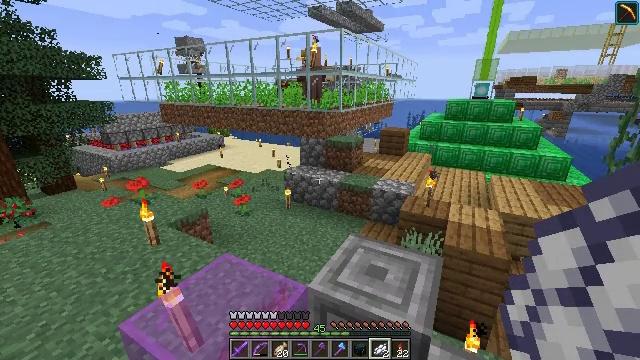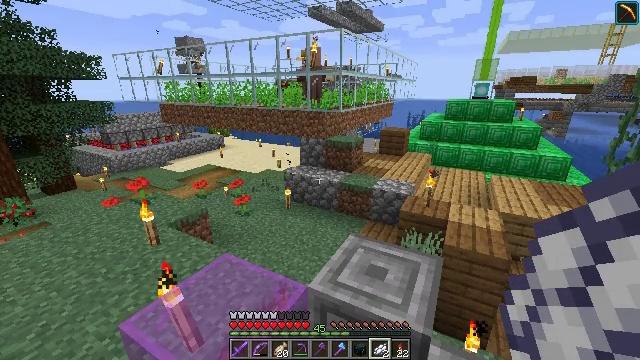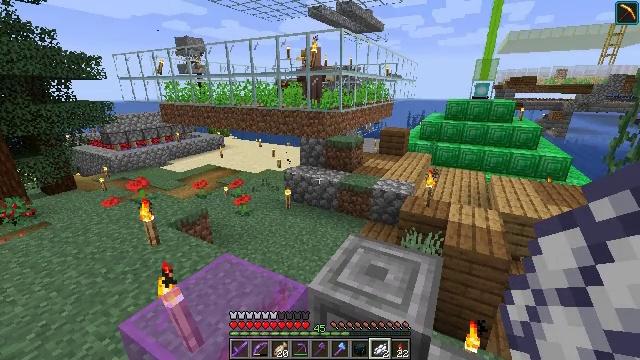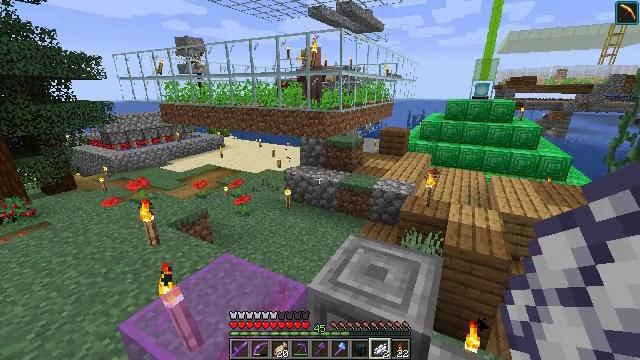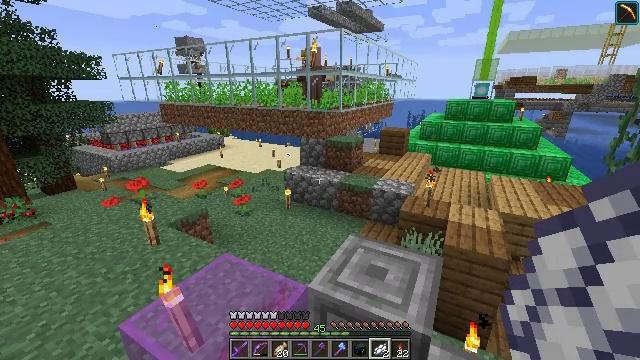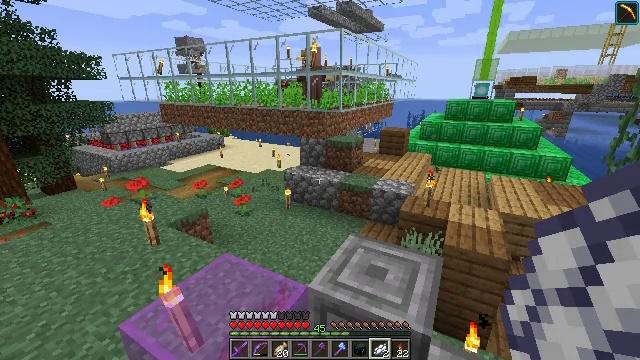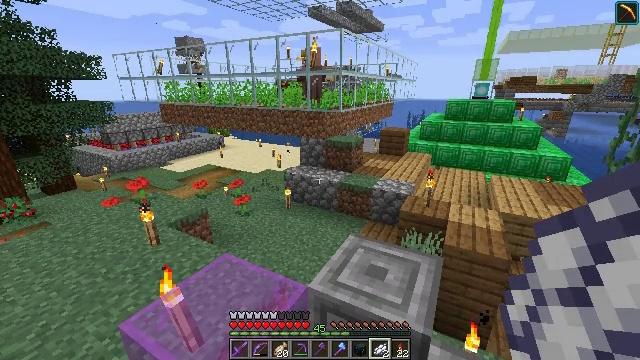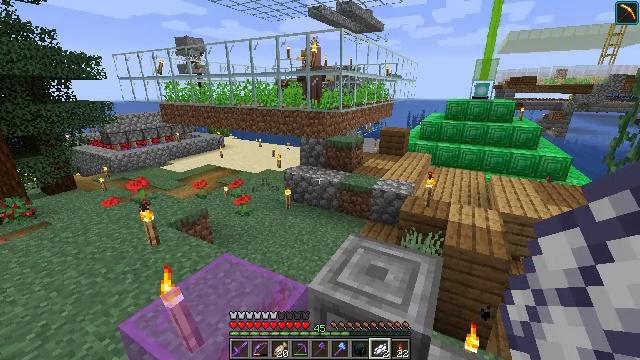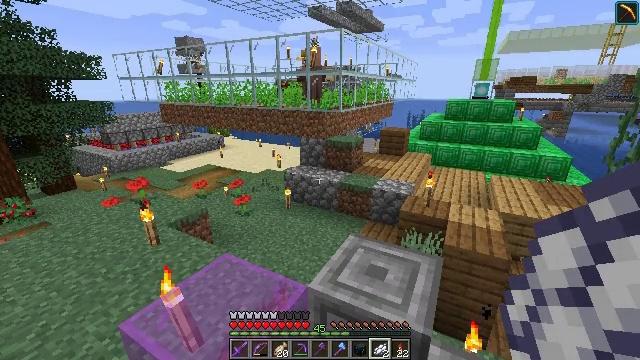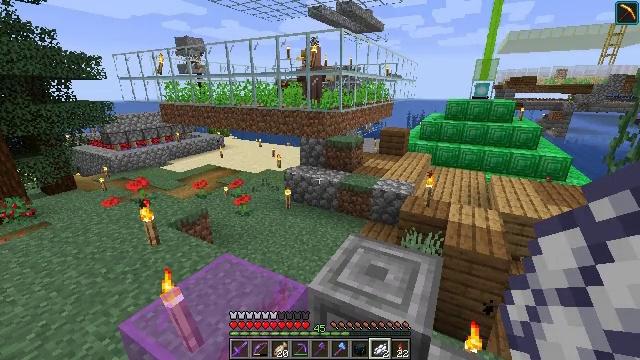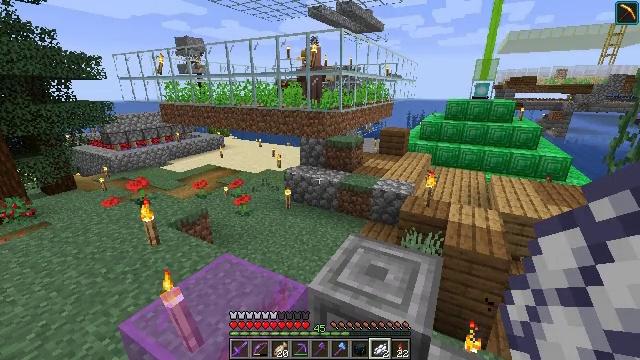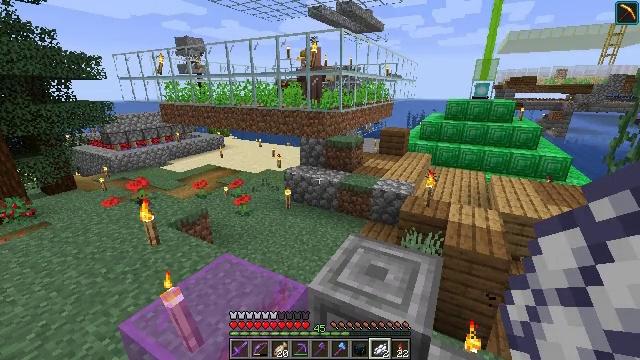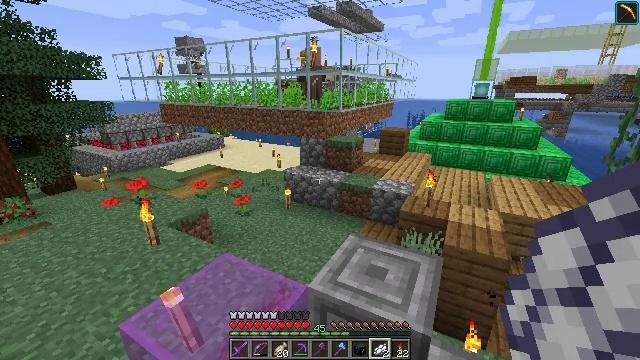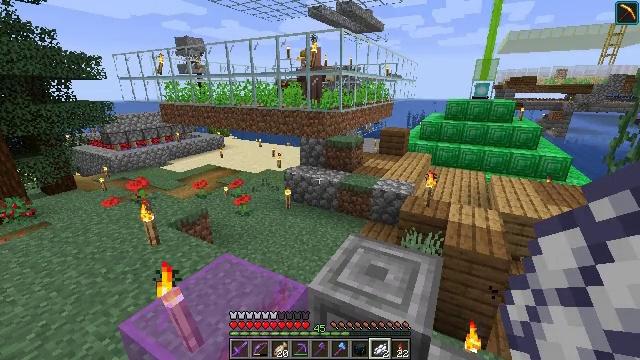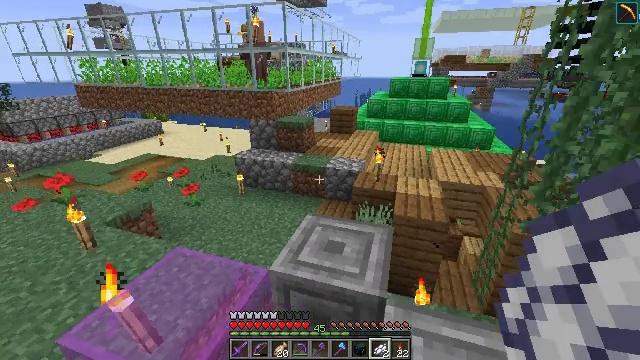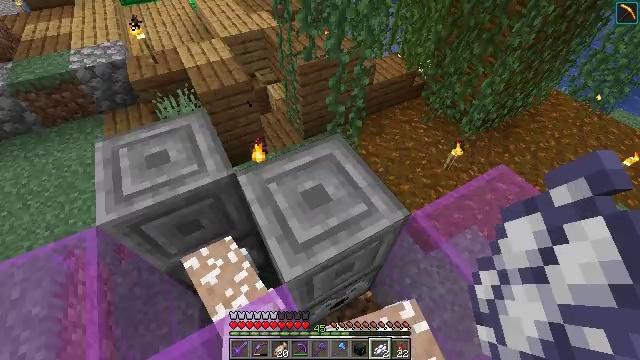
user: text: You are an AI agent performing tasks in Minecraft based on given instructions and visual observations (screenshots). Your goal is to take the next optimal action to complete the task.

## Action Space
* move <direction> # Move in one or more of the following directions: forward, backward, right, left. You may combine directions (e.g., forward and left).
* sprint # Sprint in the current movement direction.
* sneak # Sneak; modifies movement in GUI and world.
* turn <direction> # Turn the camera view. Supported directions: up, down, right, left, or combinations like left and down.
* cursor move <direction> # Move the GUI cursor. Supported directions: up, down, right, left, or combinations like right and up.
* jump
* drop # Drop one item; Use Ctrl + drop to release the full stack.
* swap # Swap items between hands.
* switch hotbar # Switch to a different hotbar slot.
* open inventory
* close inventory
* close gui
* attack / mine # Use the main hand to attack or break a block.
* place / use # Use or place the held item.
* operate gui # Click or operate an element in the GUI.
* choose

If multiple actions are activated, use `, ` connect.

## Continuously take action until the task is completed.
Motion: motion action
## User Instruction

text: drop white dye
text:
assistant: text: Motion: no_op
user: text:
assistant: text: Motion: no_op
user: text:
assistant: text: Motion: no_op
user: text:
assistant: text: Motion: no_op
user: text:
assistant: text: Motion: no_op
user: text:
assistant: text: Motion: no_op
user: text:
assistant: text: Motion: no_op
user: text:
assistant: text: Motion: no_op
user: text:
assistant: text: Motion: no_op
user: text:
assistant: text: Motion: no_op
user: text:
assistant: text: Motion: no_op
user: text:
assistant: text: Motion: no_op
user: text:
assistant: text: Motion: no_op
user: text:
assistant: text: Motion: turn right and down
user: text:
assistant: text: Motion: turn right and down
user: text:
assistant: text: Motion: turn right and down
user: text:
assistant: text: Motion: turn right and down
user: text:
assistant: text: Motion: no_op
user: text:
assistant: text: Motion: no_op
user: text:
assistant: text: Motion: no_op
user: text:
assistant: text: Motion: turn right and up
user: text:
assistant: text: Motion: turn right
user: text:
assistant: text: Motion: no_op
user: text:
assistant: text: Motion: no_op
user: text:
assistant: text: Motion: no_op
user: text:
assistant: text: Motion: turn right and down
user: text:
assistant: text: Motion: turn right and down
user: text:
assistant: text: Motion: turn right and down
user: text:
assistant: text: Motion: use / place
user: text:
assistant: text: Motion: use / place